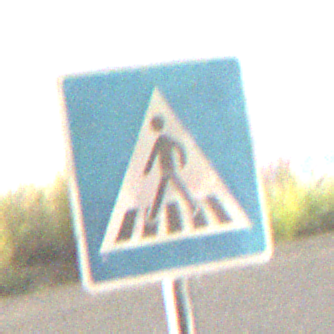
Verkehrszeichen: FussgaengerueberwegRechts
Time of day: MorningAfternoon
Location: Outdoor (RoadRail)
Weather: PartlyCloudy
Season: NotSpecified
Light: Natural